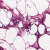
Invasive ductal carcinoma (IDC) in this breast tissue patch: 0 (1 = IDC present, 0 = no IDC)